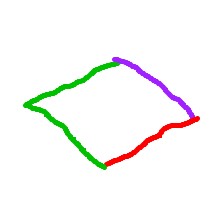
Shape: rhombus